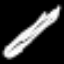
Label: pencil